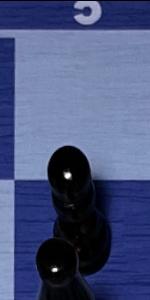
Label: Pawn_Black